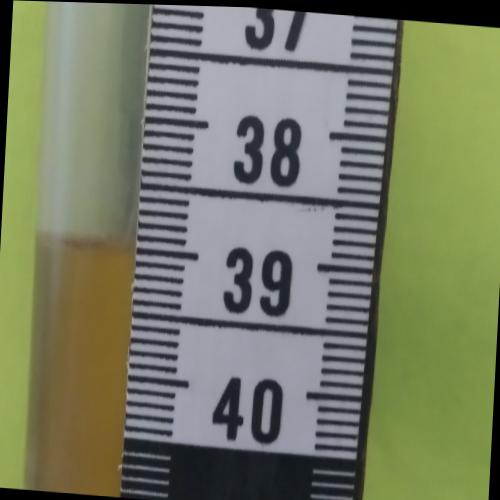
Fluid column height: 39.0 cm